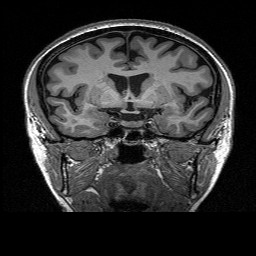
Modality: T1w
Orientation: sagittal
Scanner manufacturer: siemens
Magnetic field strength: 3 T